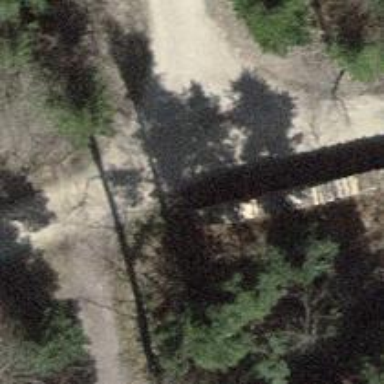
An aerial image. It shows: Compacted track with grade2 level.